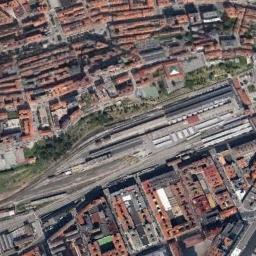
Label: railway_station